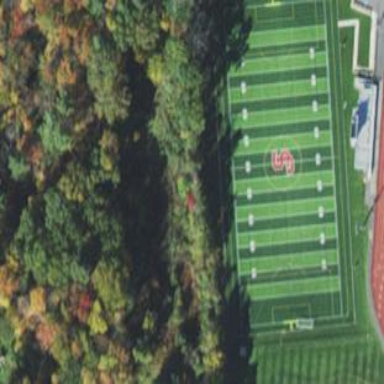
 designated as leisure land for sports activities."